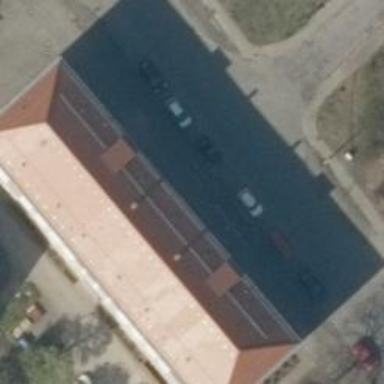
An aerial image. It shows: Beauty shop.